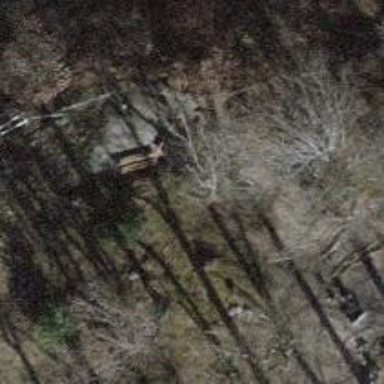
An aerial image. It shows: Brown bench.